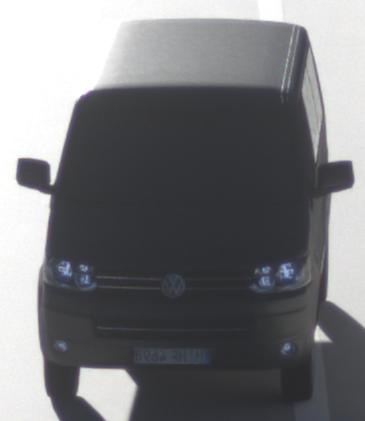
Make: VW Commercial Vehicles (Nutzfahrzeuge)
Model: T5 Multivan 2.0
Detailed model: T5 Multivan
Model produced from: 2009/09
Model produced until: 2013/06
Doors: 4
Color: gray
Road condition: dry road
Daytime: sunrise or sunset
Contrast: high contrast